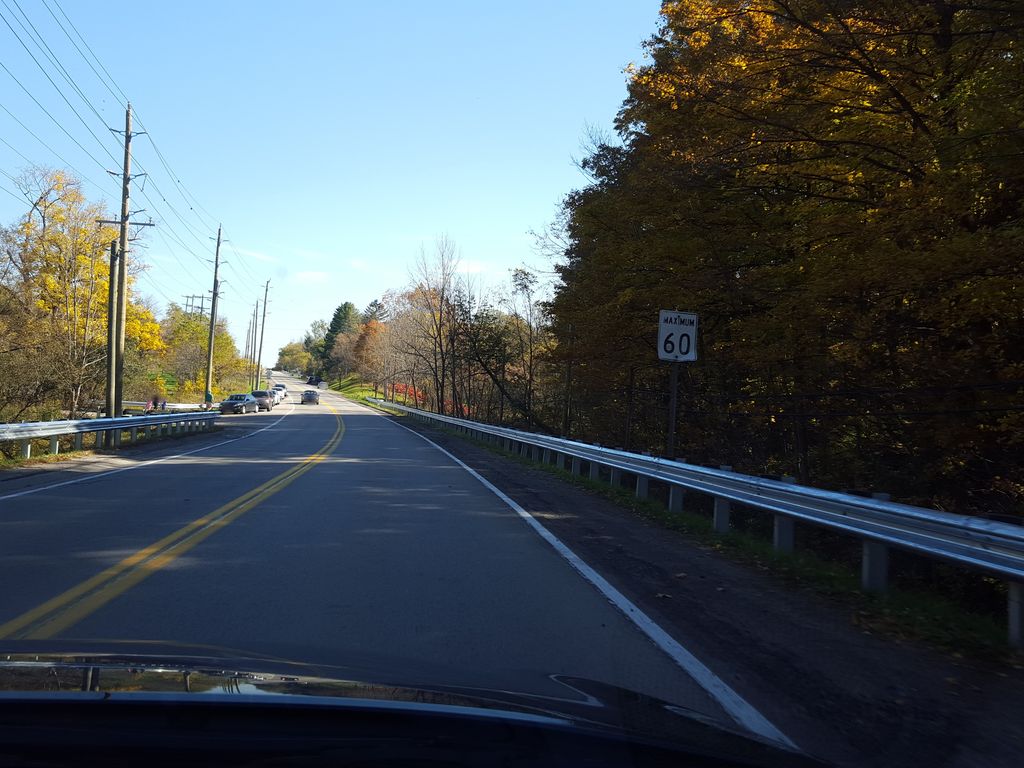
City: hamilton